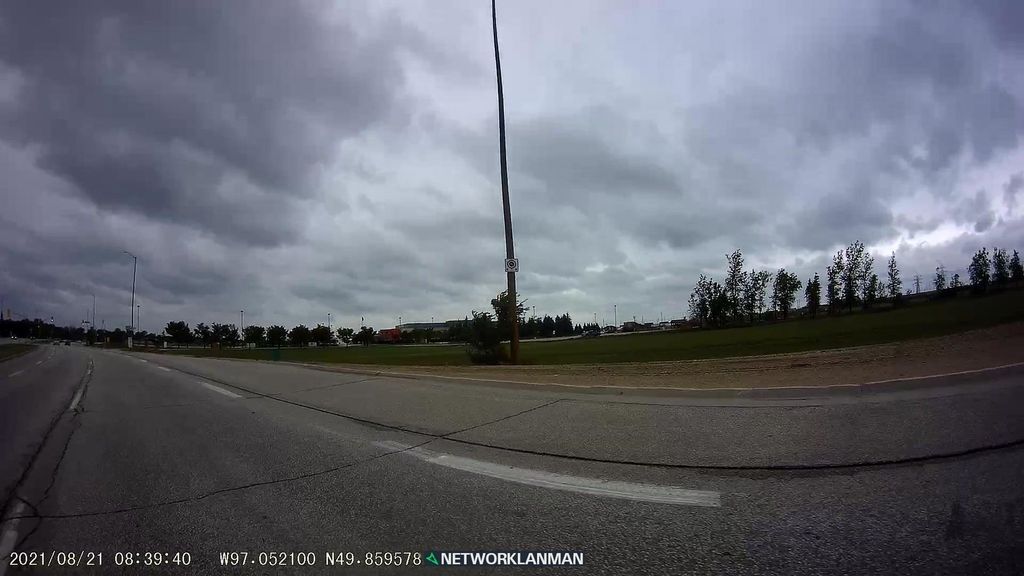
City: winnipeg